Question: I'm looking for an efficient Java implementation of Binomial coefficients ( choose(n,k) ) defined for all real numbers n and integers k, ie defined as:

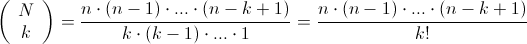
Answer: With usage of <URL>:
'''
import org.apache.commons.math3.special.Gamma;
/**
* Binomial coefficient for real numbers - the number of ways of picking y
* unordered outcomes from x possibilities
*
* @see http://mathworld.wolfram.com/BinomialCoefficient.html
*
* @param x
* @param y
* @return binomial coefficient to be generalized to noninteger arguments
*/
public double binomial(double x, double y) {
double res = Gamma.gamma(x + 1) / (Gamma.gamma(y + 1) * Gamma.gamma(x - y + 1));
if(Double.isNaN(res)){
return 0.0;
}
return res;
}
'''
So for input 'binomial(0.5, 1.0)' you should get '0.5', like in <URL>
'''
binomial(2.5, 3) = 0.3125
binomial(2.0, 3) = 0.0
binomial(1.5, 3) = -0.0625
'''